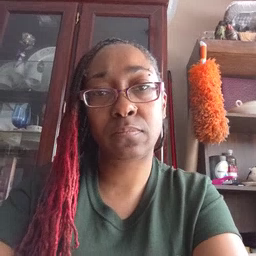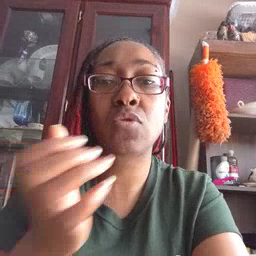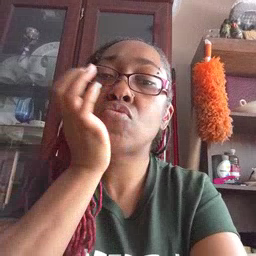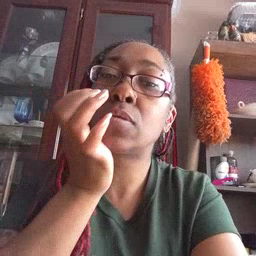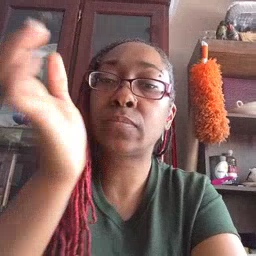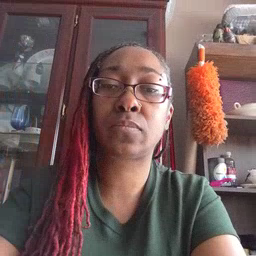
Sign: grass